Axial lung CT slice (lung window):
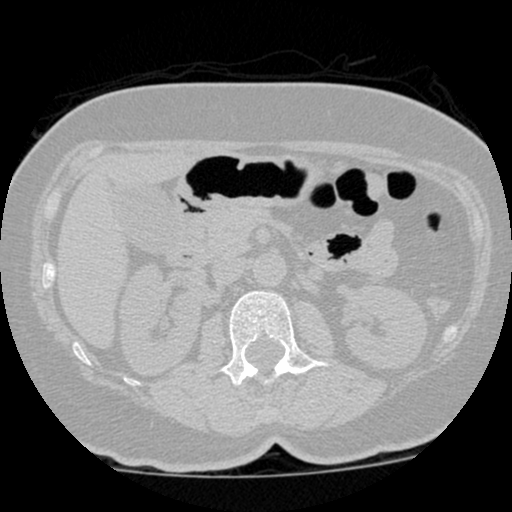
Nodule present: no